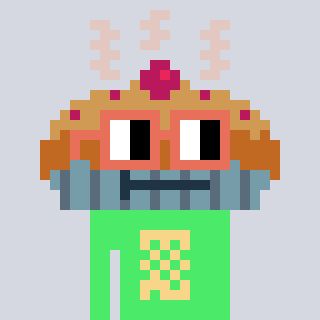
a pixel art character with square orange glasses, a pie-shaped head and a teal-colored body on a cool background